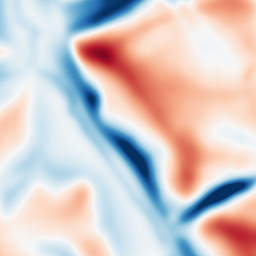
Category: multiscale
Decomposition family: dog
Decomposition parameters: sigma_low: 5
sigma_high: 20
Upsampling method: quartic
Upsampling parameters: scale: 4
Upsampling scale: 4